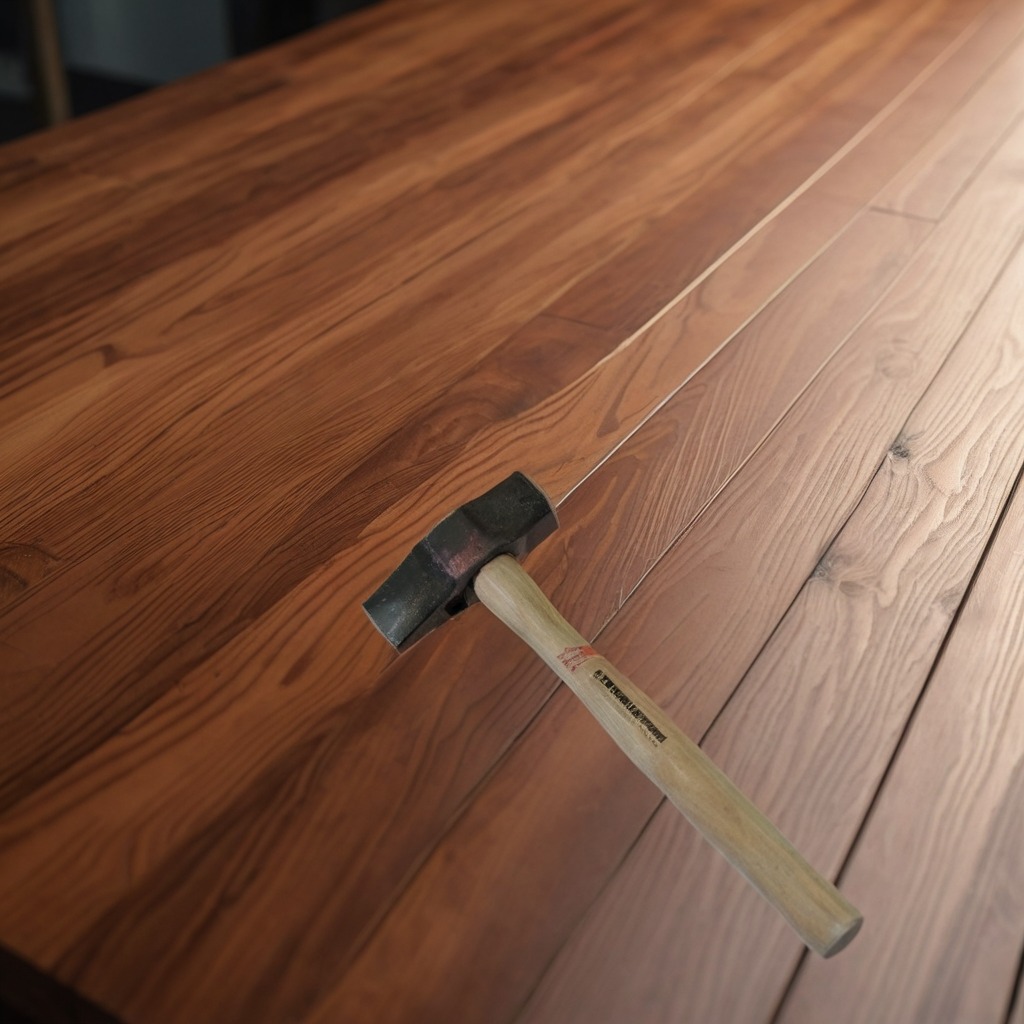
A hammer lies on the wooden table in a carpentry studio.